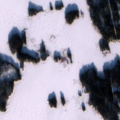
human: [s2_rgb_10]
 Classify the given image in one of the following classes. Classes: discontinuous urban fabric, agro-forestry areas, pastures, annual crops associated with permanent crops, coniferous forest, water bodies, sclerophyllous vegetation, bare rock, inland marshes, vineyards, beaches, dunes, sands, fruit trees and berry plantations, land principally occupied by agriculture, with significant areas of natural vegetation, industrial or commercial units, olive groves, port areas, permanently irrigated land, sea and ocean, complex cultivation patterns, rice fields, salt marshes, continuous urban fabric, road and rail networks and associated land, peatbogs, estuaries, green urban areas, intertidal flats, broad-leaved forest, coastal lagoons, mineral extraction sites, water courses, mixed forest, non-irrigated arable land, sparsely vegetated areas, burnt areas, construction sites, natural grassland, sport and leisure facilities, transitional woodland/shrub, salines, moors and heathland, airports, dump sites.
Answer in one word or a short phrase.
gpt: coniferous forest, mixed forest, sea and ocean